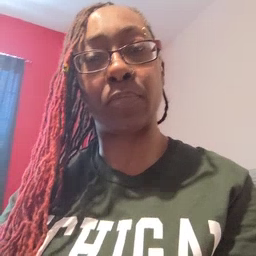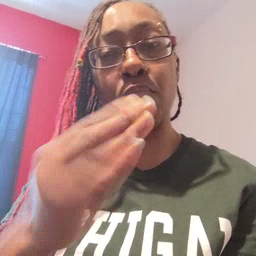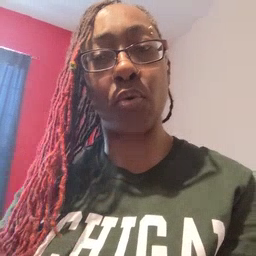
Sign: book